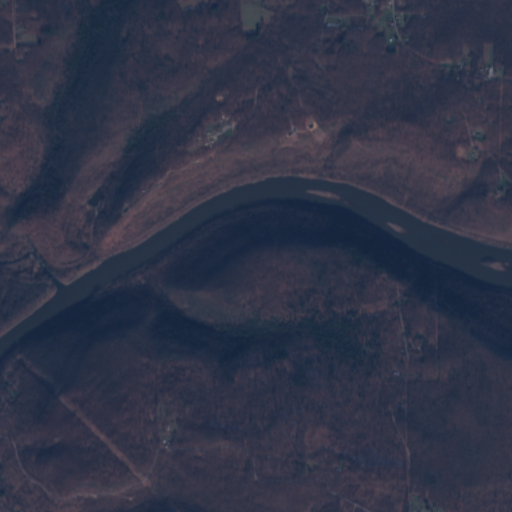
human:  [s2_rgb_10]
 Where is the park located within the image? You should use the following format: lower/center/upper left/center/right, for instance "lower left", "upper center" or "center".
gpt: The park is located in the upper center of the image.
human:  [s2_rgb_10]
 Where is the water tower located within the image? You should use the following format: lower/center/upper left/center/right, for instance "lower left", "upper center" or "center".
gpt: The water tower is located in the upper right of the image.
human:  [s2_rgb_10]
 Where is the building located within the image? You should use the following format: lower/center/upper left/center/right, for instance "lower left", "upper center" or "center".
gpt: There is no building in the image.